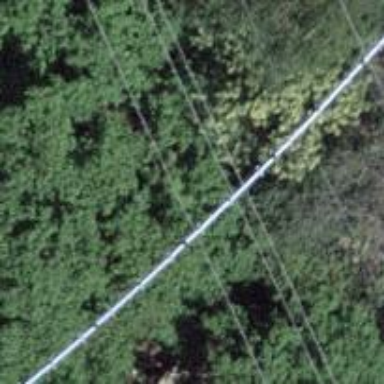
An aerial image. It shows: Pipeline carrying water.